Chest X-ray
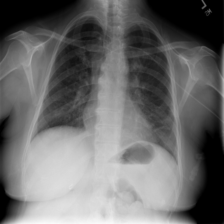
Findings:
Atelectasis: negative
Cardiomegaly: negative
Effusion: negative
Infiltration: positive
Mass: negative
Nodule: negative
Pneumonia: negative
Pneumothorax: negative
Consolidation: negative
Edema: negative
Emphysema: negative
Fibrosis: negative
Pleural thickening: negative
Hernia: negative